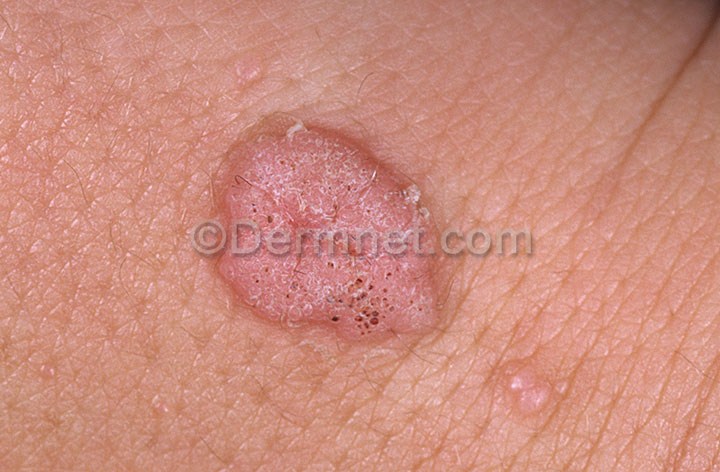
Disease: Warts Molluscum and other Viral Infections